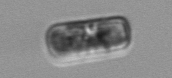
Label: Guinardia_delicatula